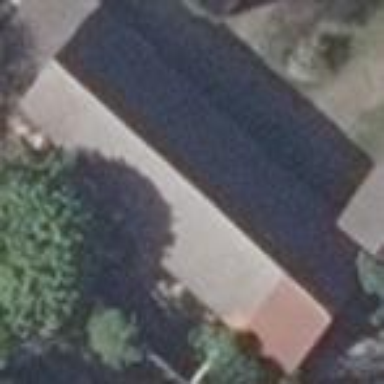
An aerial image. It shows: Gabled roof on farm auxiliary building.